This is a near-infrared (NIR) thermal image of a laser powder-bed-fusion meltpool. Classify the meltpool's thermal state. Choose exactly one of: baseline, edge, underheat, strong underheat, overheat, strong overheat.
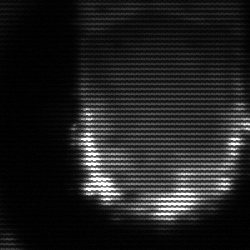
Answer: baseline